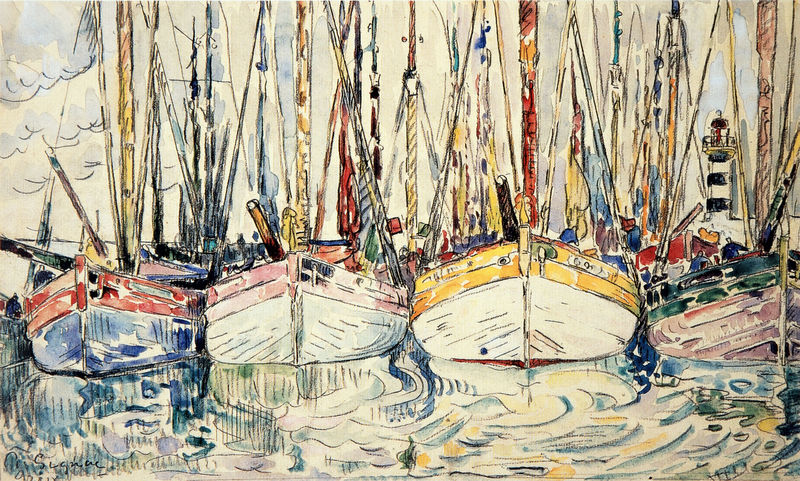
Titel: Groix. Les thoniers, Groix. Thunfischboote
Künstler: Paul Signac
Standort: Little Rock
Institution: Arkansas Arts Center Foundation Collection
Schlagwörter: blau, gemälde, himmel, meer, wasser, weiß, wolken, aquarell, gelb, grün, menschen, see, ufer, bewegung, braun, bunt, hell, holz, männer, skizze, zeichnung, rot, bild, signatur, horizont, spiegelung, vögel, rosa, boot, boote, kahn, kamin, ruder, turm, farbig, hintern, schiff, schiffe, segel, segelboot, segelschiffe, welle, wellen, fahnen, fischer, mast, farben, grafik, lila, violett, linien, rand, bug, hafen, kähne, masten, stille, möwen, gestreift, still, striche, segelboote, takelage, bemalt, segeln, eng, tusche, leuchtturm, schilder, kiel, signac, seefahrer, rumpf, tief, paul signac, kiele, mäste, liegeplatz, holw